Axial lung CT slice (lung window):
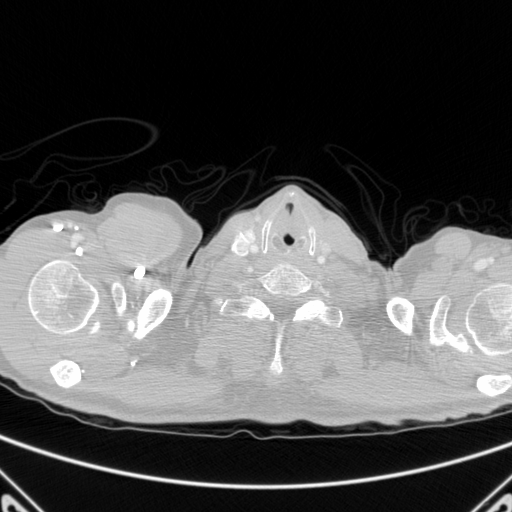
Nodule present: no